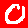
Digit: 0